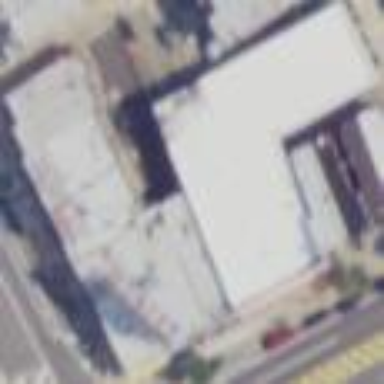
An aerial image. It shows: Building.